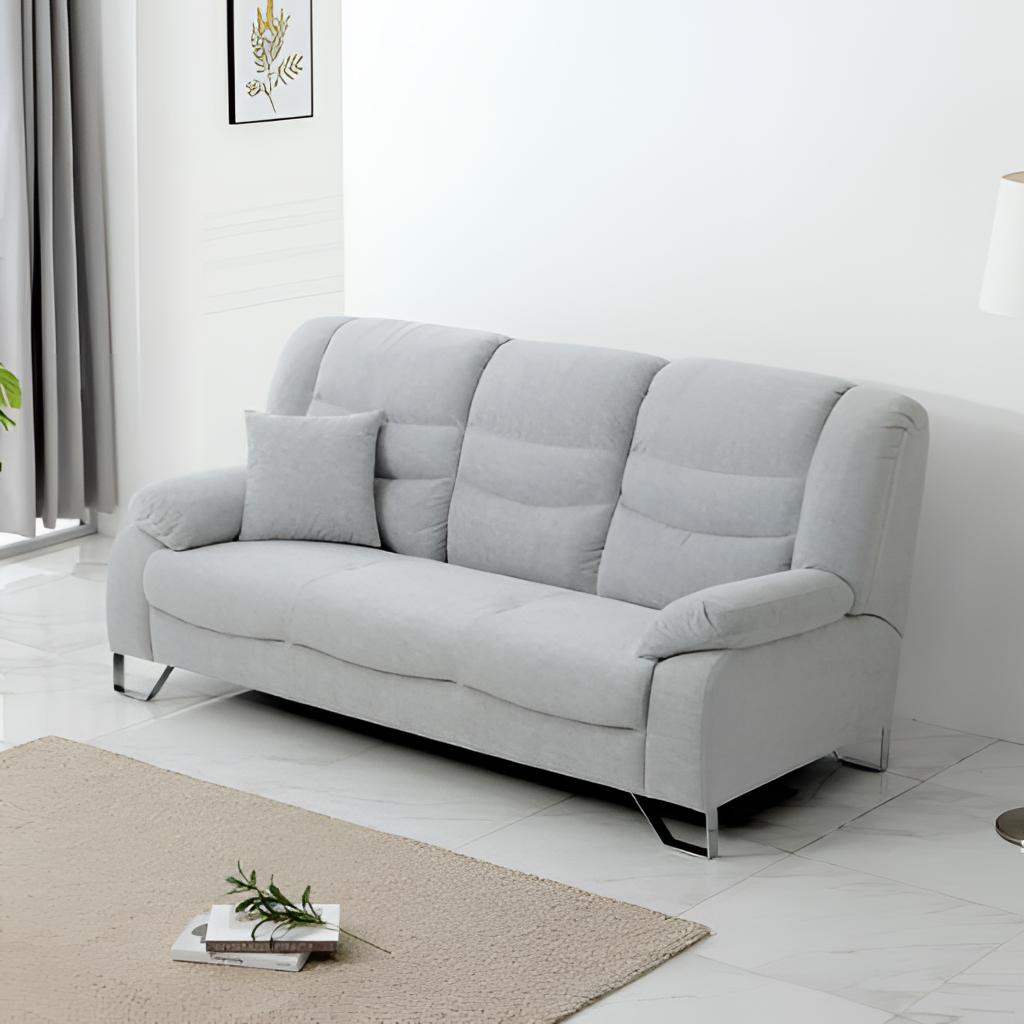
fabric sofa, living room, white tile flooring, with large square pattern, modern, white paint wallpaper, with solid pattern